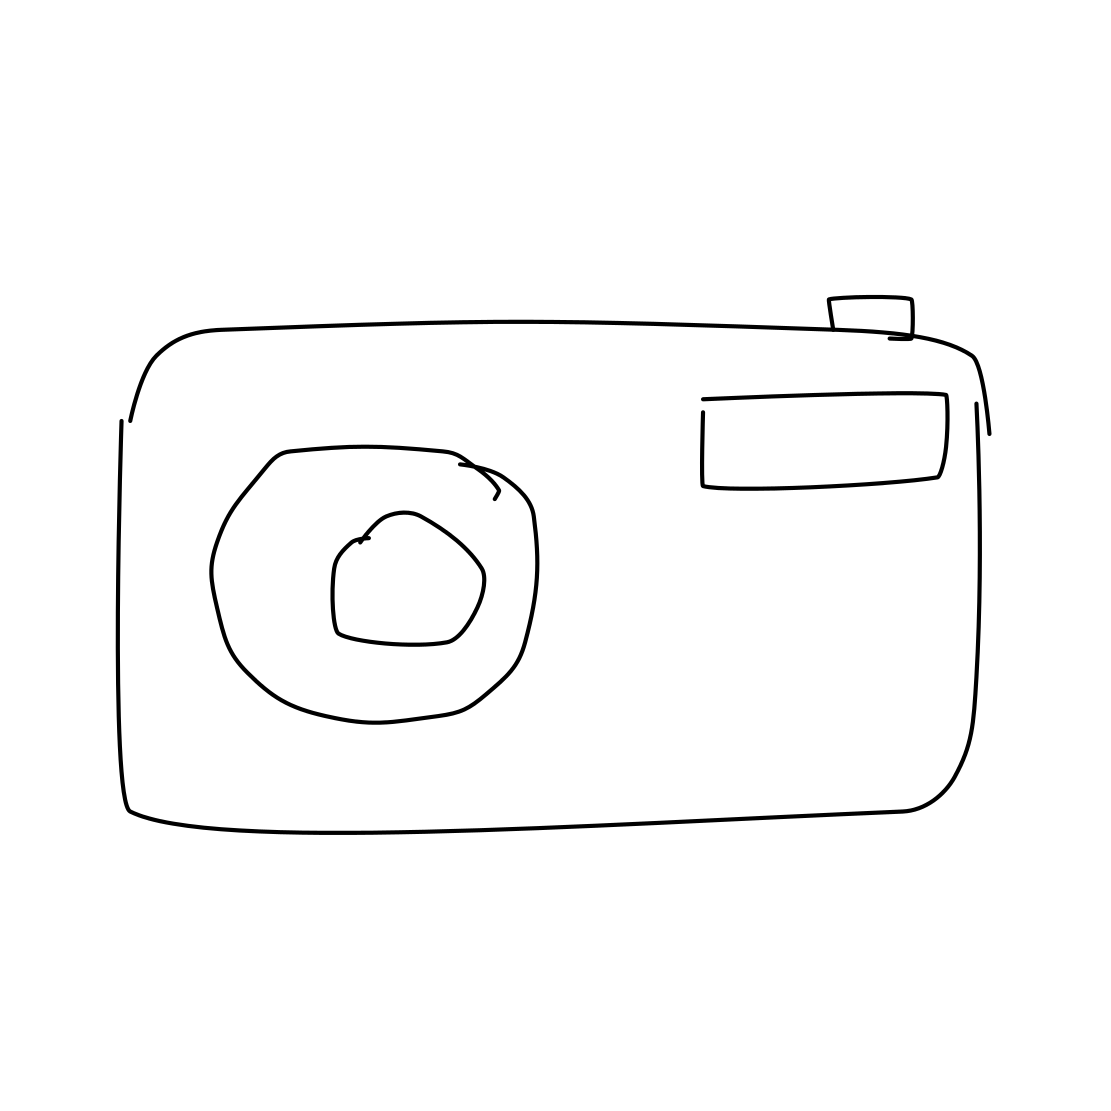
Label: camera